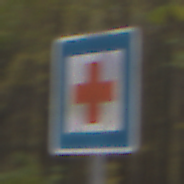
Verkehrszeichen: ErsteHilfe
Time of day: MorningAfternoon
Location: Outdoor (Nature)
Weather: Overcast
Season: Autumn
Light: Natural